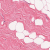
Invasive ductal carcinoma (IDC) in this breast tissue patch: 0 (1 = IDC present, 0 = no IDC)